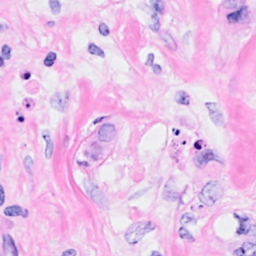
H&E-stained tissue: Breast